Question: I have a slide with some hand-drawn circles on it. I'd like to get a list of the coordinates and radii (sizes) of them. Attached is an image and <URL>. Anyone have an idea how?

I started looking into computer vision techniques, but it seems like there should be a much more direct way.
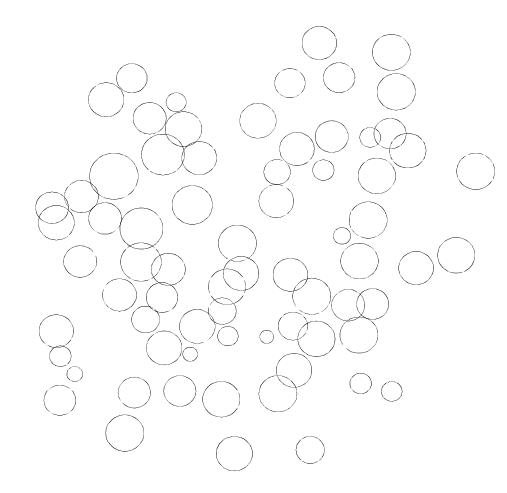
Answer: If you are familiar with openCV the method HoughCircles() will do the job:
<URL>
Are you familiar with Matlab? imfindcircles() will do it:
<URL>
If this is a one time job you can post it as a job for someone else to do it for you for a small fee. Example: <URL>
If you don't know any programming language and this is a one time job, you can do it manually. You can select each circle in photoshop, count the amount of pixels (and using the formulae of circumference = 2*pi*radius) find the radius. The center of mass of all the pixels will be the center of the circle.
It is a bit tricky to separate overlapping circles but you can do it by hand